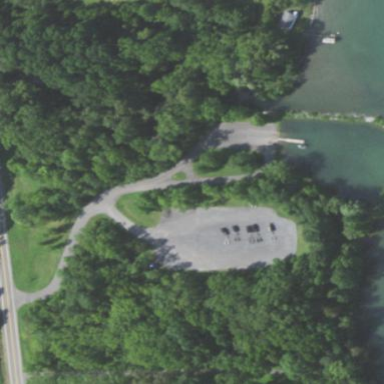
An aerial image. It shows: Marina located in State Park.